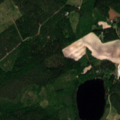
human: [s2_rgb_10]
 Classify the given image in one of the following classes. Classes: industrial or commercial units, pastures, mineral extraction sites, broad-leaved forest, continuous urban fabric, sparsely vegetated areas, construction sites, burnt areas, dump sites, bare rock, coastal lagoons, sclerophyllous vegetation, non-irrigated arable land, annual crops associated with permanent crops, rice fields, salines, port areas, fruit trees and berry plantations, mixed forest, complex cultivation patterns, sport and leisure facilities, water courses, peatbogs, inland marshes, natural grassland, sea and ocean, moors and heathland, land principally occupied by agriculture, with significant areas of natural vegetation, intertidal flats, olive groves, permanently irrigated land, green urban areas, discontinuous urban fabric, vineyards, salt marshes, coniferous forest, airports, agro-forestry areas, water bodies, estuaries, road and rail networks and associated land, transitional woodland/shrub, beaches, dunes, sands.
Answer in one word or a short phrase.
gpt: non-irrigated arable land, coniferous forest, mixed forest